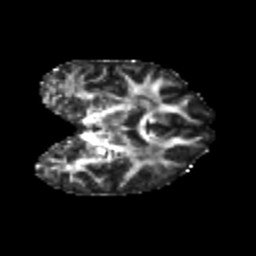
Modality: FA
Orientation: coronal
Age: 25
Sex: female
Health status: healthy
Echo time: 0.074 s